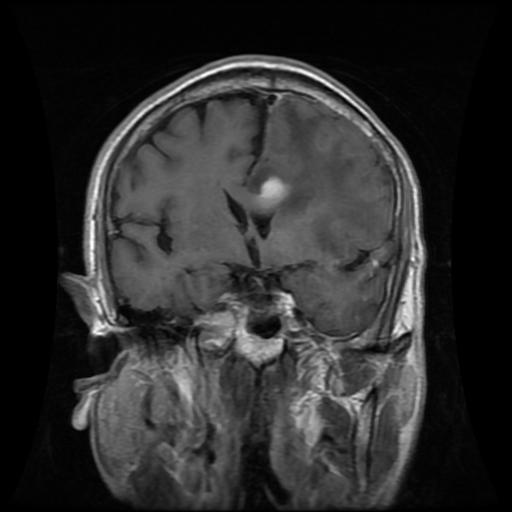
Label: glioma